Field crop: maize
Growth stage: 2
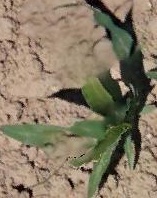
Species: maize